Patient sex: F
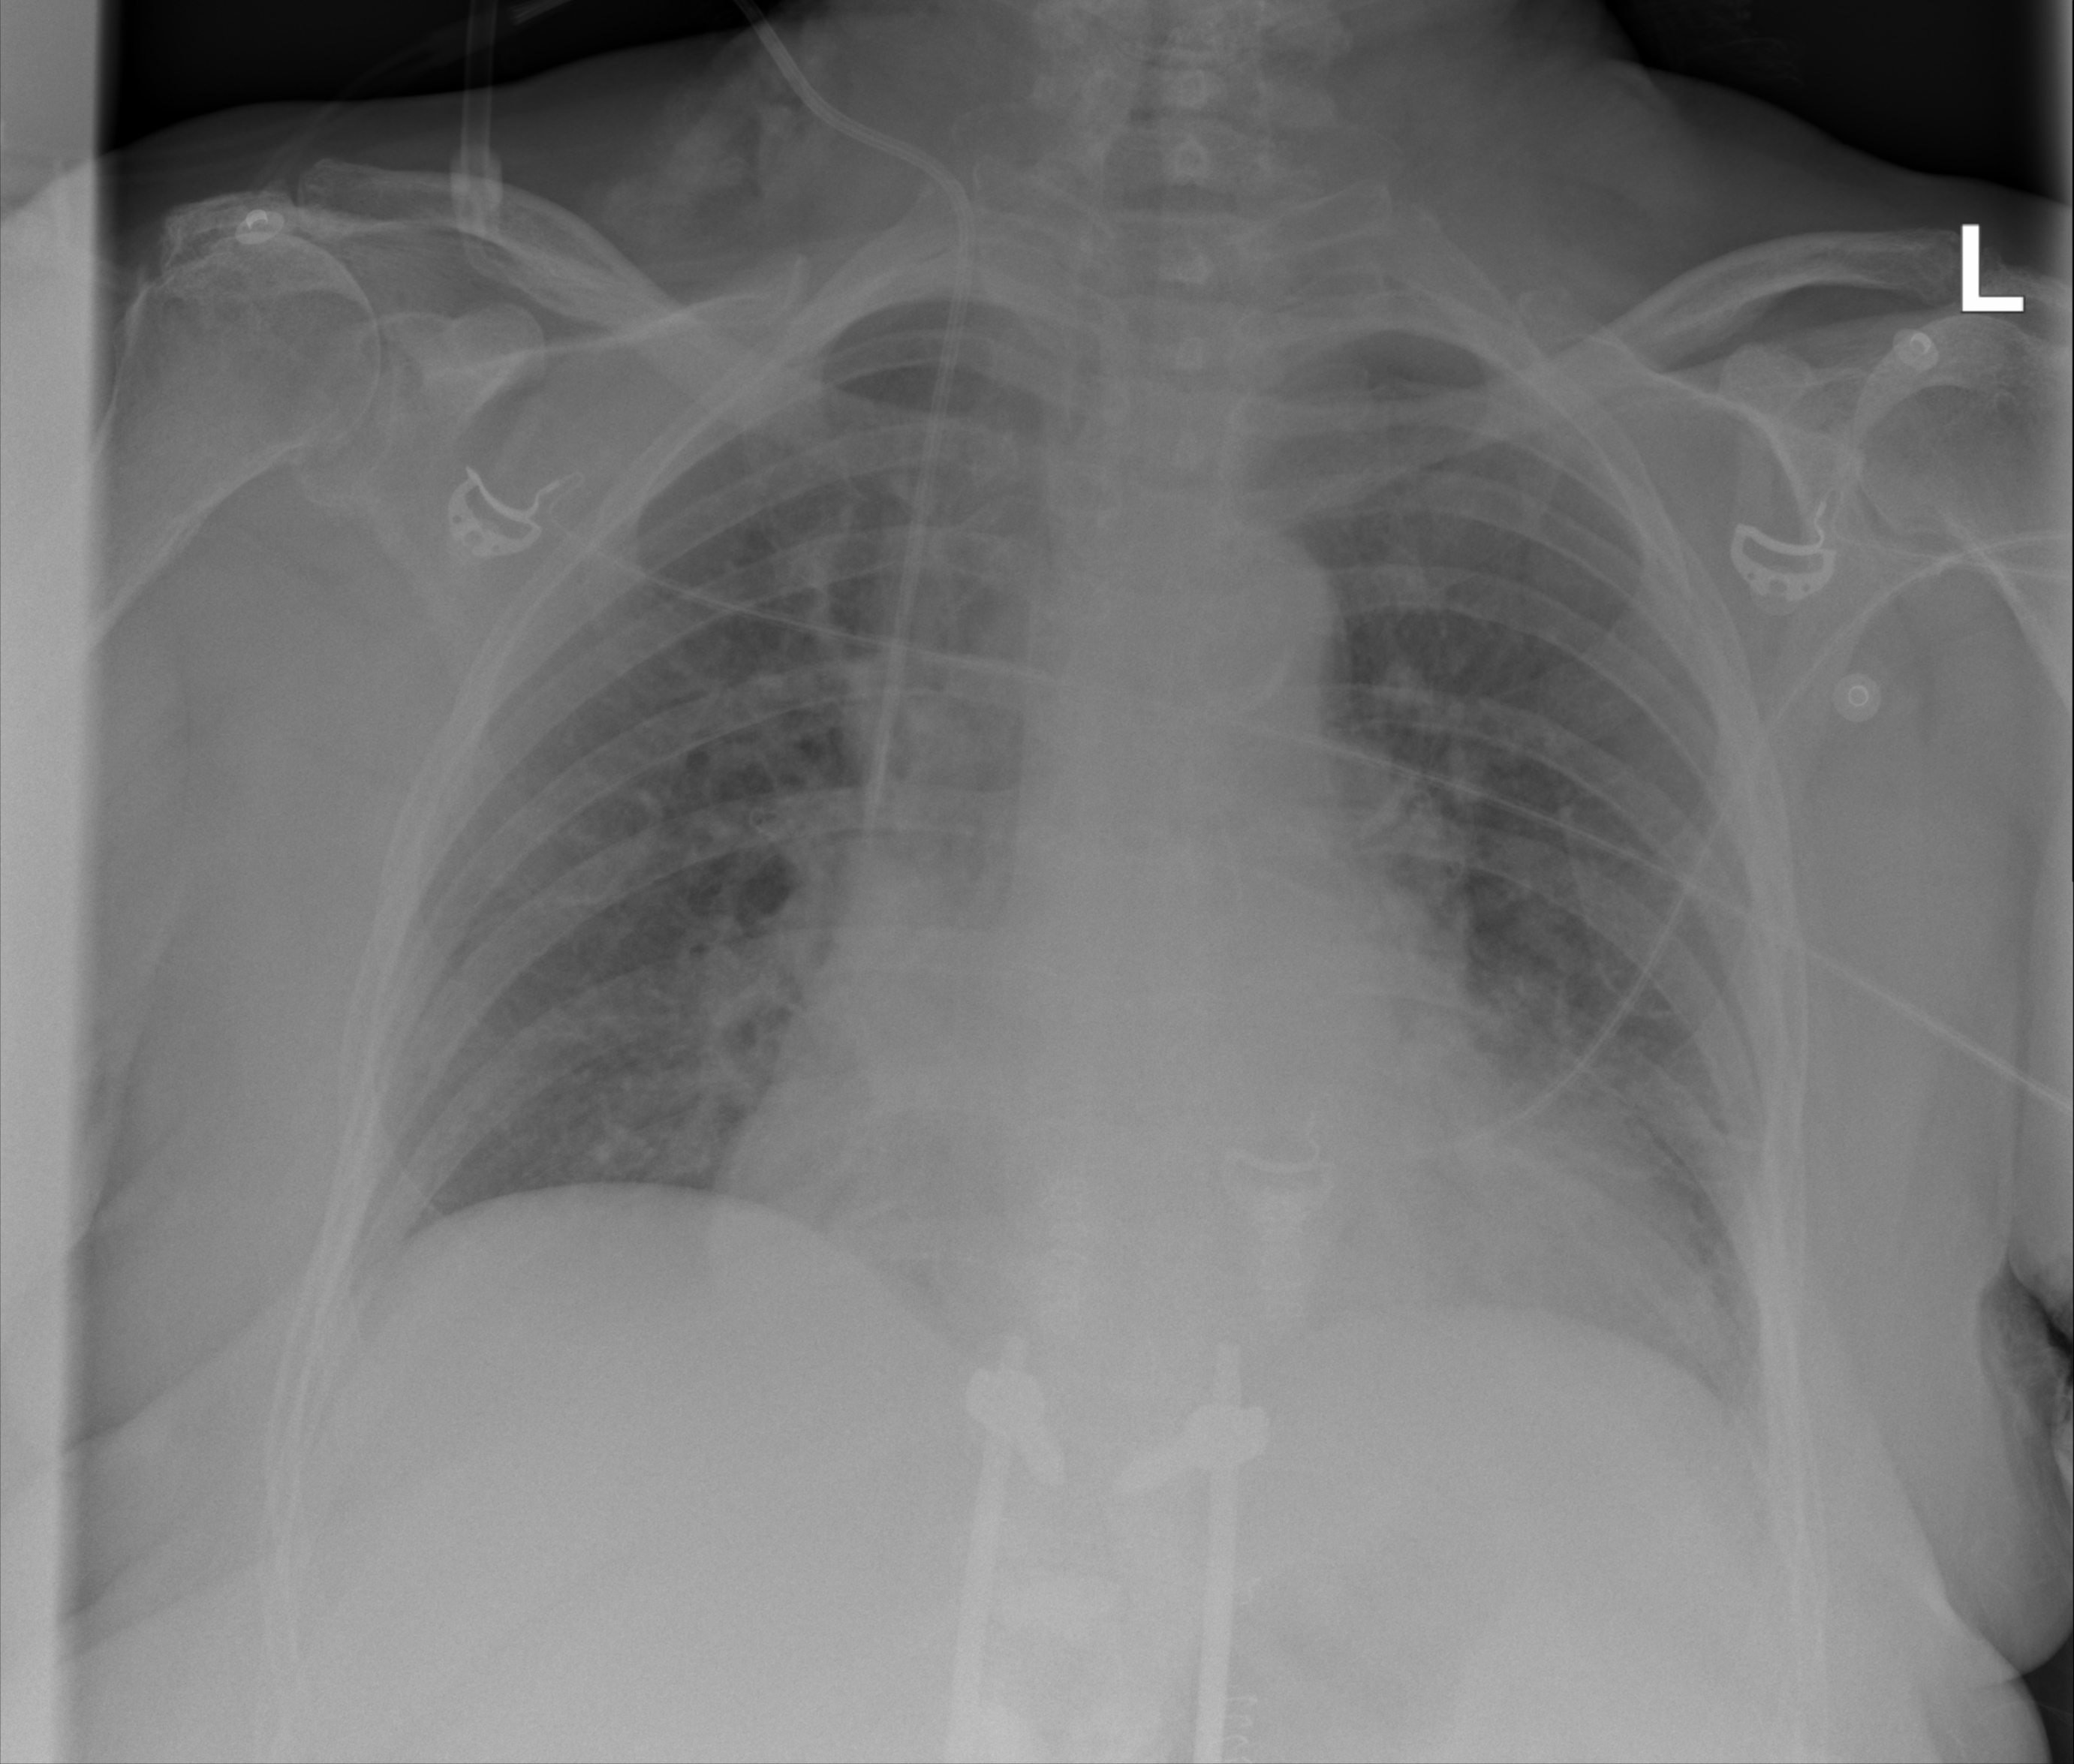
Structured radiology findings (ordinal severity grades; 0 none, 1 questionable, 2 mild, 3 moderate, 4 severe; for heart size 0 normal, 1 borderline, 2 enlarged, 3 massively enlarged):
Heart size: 2
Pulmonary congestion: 2
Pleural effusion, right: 1
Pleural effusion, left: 1
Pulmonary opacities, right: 2
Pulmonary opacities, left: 2
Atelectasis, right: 2
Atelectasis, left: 2